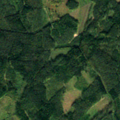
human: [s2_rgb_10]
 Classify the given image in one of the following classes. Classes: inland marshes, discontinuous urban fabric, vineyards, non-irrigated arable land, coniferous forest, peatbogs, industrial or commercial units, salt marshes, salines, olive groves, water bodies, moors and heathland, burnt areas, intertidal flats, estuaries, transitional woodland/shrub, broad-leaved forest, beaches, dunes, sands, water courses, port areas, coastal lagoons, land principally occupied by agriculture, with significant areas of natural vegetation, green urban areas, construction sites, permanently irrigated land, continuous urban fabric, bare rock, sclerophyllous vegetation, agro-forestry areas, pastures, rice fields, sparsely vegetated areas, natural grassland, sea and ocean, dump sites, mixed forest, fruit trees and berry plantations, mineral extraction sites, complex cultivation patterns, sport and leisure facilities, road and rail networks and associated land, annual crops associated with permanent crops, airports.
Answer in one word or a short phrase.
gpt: coniferous forest